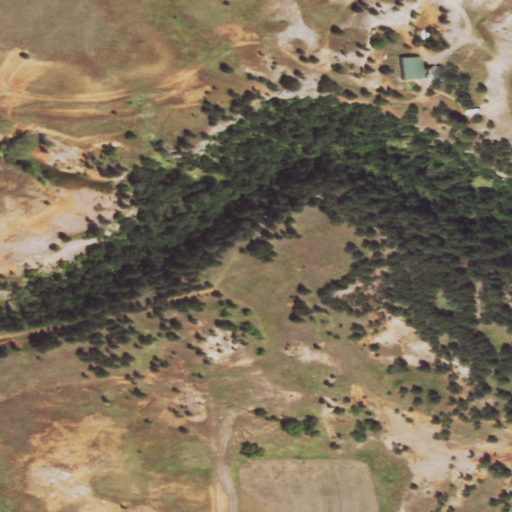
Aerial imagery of valley in Wyoming named Jacobson Draw containing grassland, evergreen forest, shrub, and open development